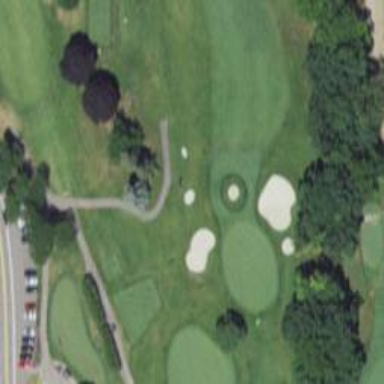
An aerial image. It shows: Asphalt path designated as golf cartpath.